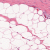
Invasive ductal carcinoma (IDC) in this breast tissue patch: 0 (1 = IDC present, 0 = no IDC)